Question: I'm a beginner of PyQt, and I'm reading some examples in tutorials.
When I build an image viewer from example, I find the result is weird.
<URL>
Why there is a blank area on the top left of main window? How can I remove it?

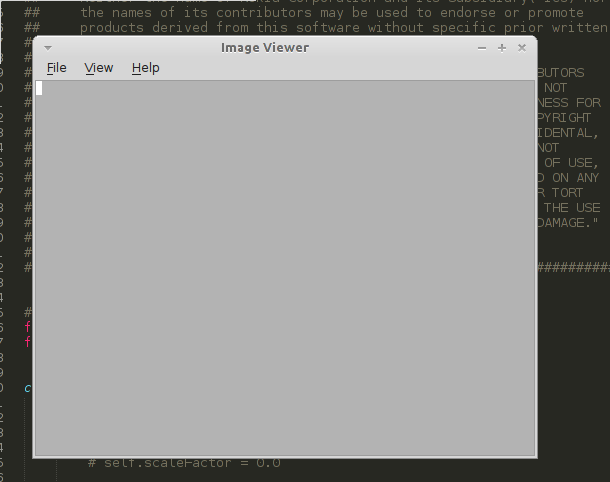
Answer: The white rectangle is the 'self.imageLabel' object. It is white because of the 'self.imageLabel.setBackgroundRole(QtGui.QPalette.Base)' in the main window constructor. Just comment it out and the rectangle will disappear.
The side effect of this will be that if you open a transparent image, its background will be dark gray (as the background of the rest of the window inside) and not white. If you want it white, move the line 'self.imageLabel.setBackgroundRole(QtGui.QPalette.Base)' to the end of the 'open' method and indent it four spaces.